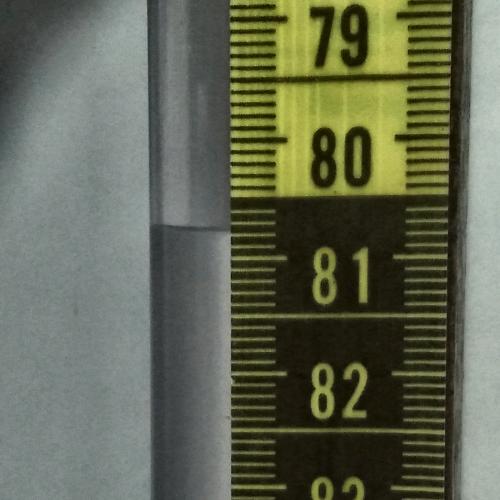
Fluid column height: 80.8 cm